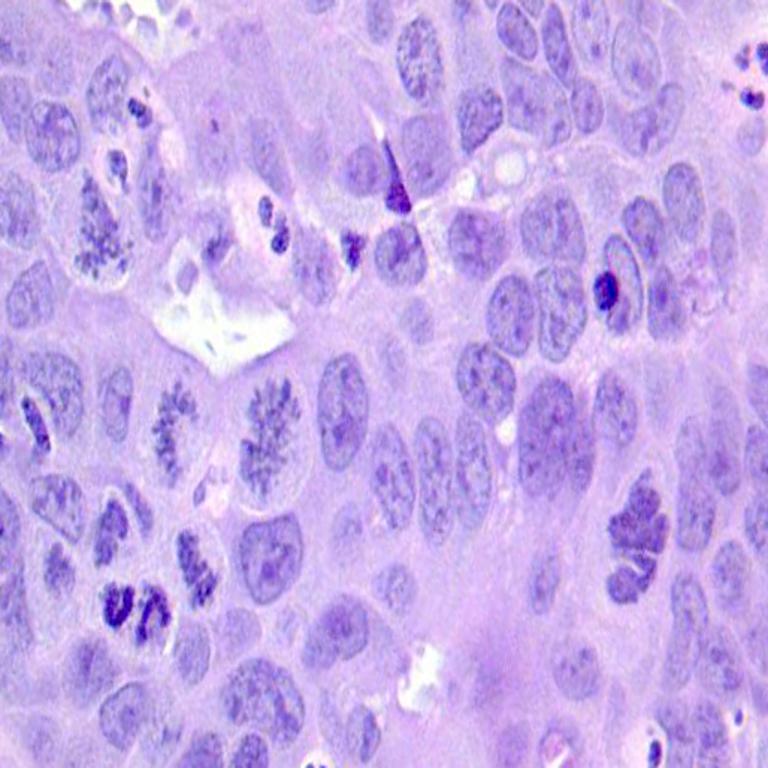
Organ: colon
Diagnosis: adenocarcinomas